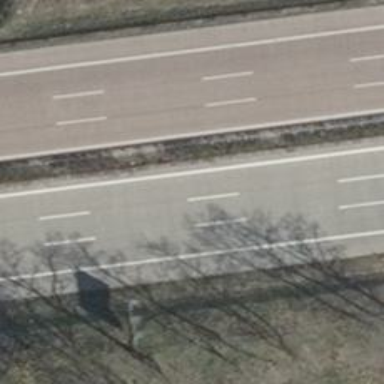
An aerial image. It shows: Motorway with concrete surface.